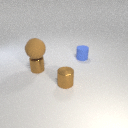
large brown rubber sphere above small brown metal cylinder